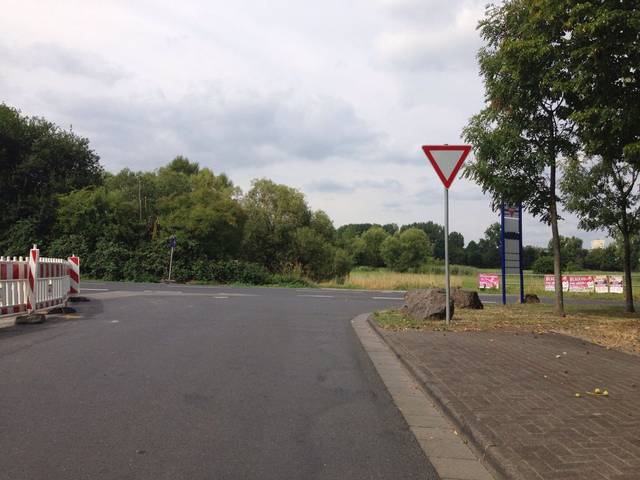
Region: Germany
Coordinates: 50.596, 8.705